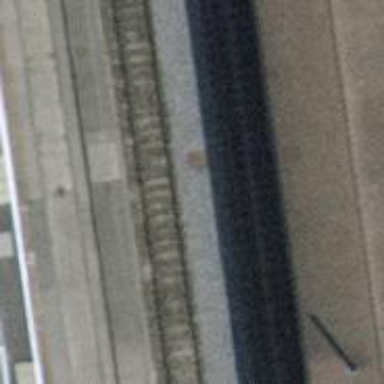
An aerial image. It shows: Stop position for public transport on the railway.